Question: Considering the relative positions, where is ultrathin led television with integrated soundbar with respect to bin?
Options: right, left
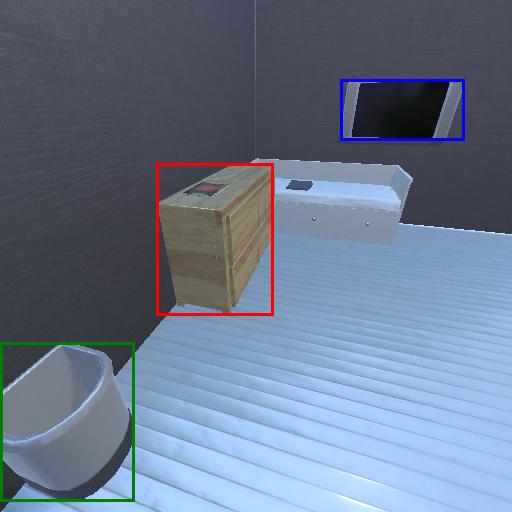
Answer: right